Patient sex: M
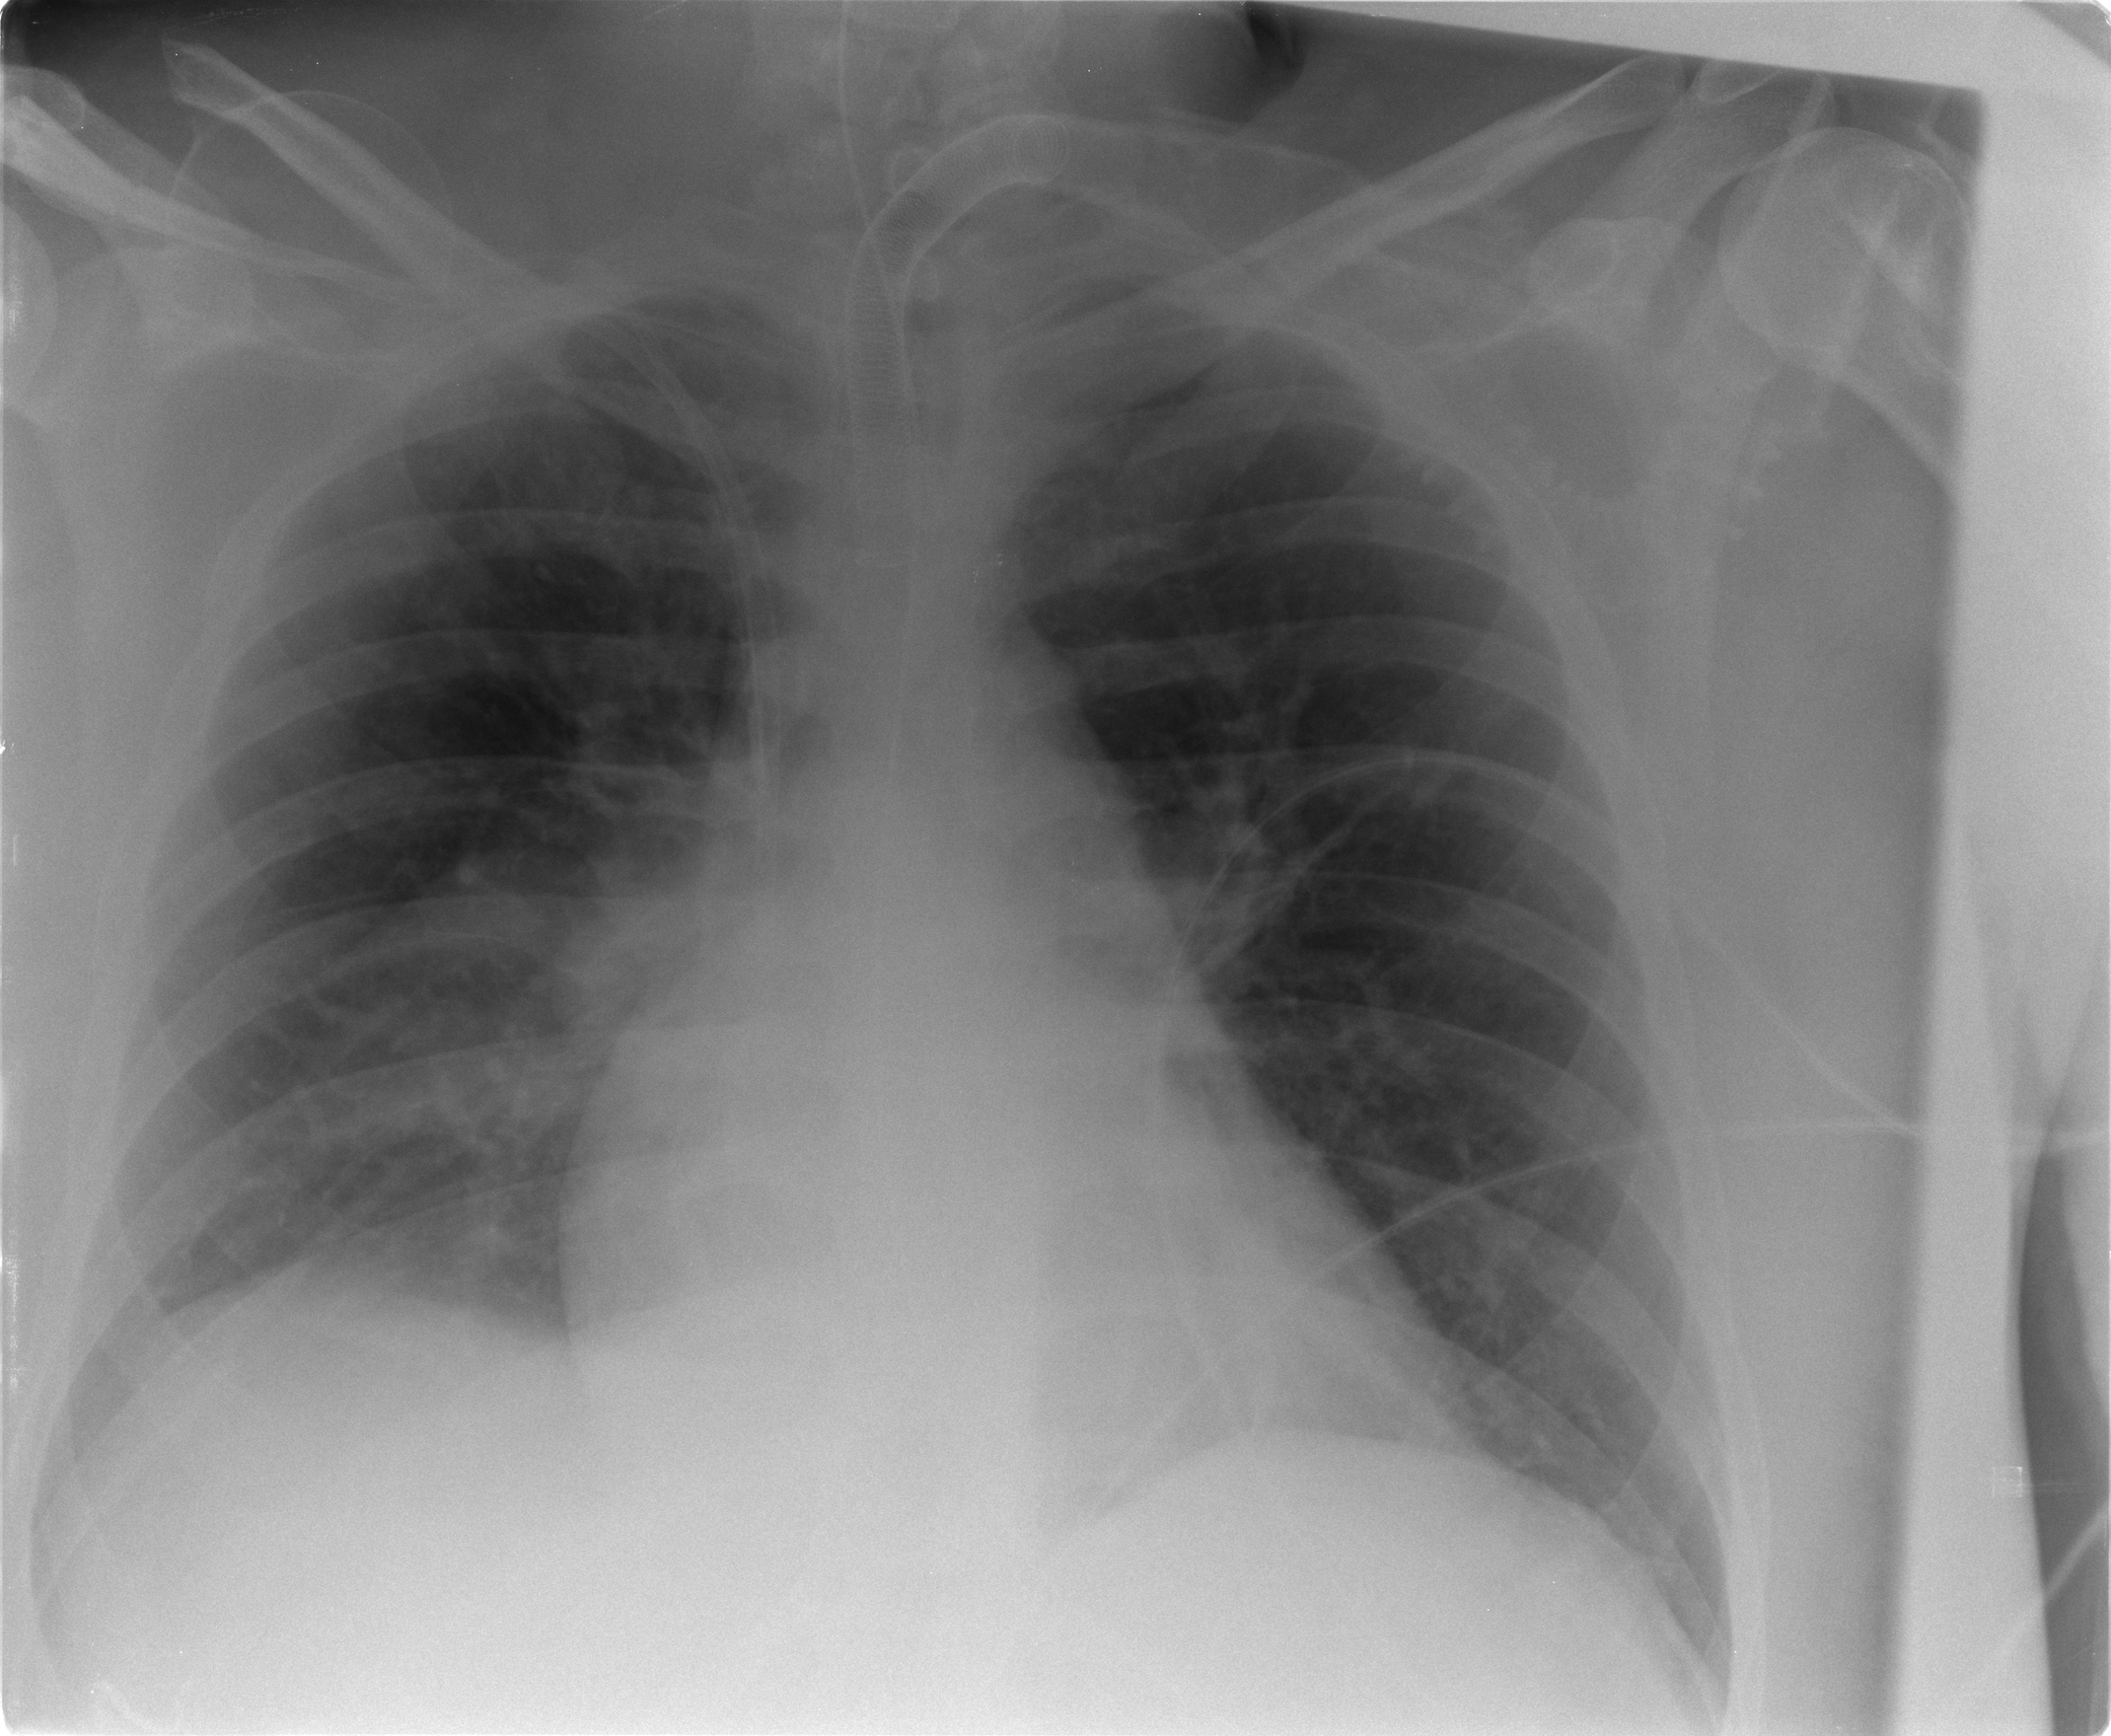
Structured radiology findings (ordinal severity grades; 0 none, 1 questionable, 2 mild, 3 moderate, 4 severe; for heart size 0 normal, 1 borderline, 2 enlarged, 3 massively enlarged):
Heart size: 2
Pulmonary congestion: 1
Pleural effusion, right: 2
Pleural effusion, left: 0
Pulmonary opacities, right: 2
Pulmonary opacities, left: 0
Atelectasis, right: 2
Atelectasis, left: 0